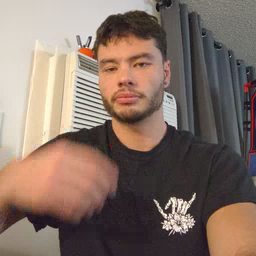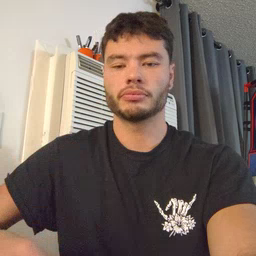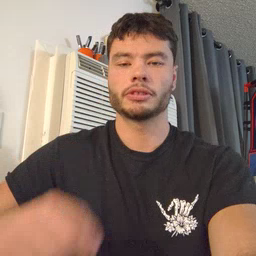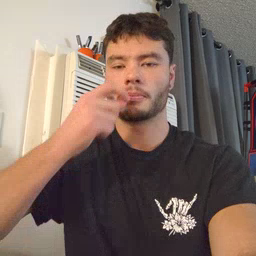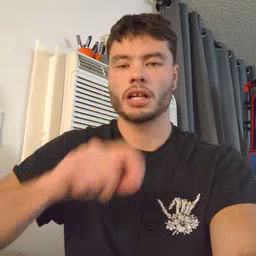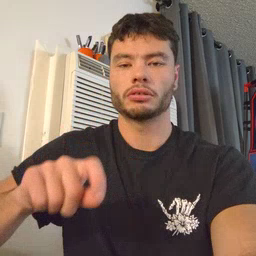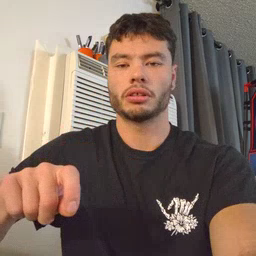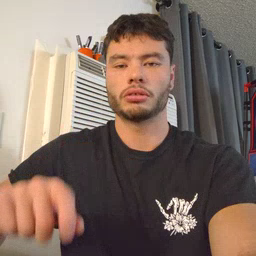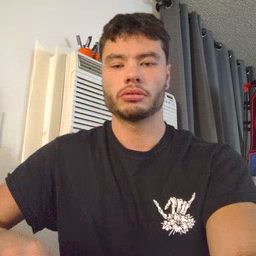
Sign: pencil